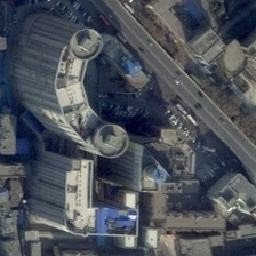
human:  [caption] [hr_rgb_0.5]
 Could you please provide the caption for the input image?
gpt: There are many cars running on the highway.

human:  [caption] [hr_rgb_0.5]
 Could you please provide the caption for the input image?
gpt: There are many cars on the highway.

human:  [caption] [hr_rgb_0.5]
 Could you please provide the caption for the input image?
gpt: There are many cars on the highway.

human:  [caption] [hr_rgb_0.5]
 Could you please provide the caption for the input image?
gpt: There are many cars on the highway.

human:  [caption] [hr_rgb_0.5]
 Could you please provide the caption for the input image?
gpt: There are many cars on the highway.